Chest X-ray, PA view. Patient: 54 years old, sex F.
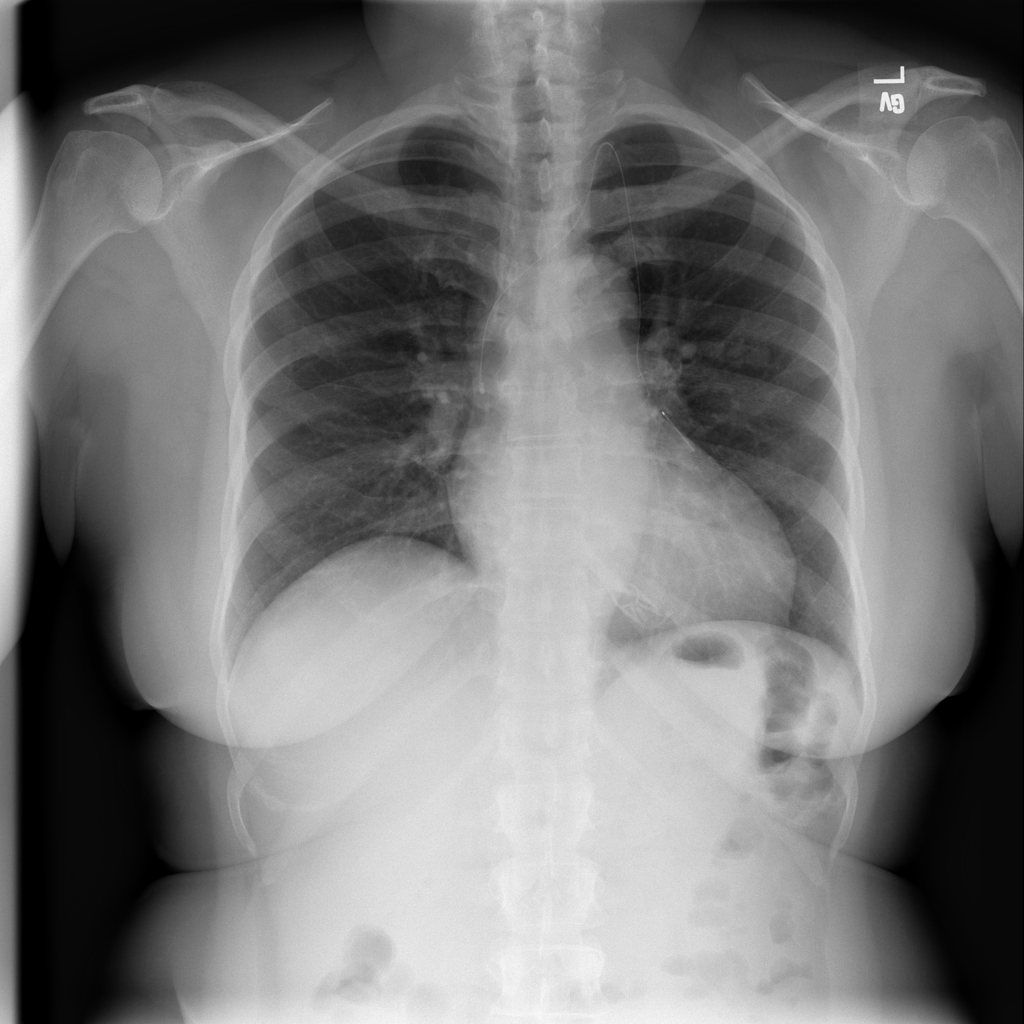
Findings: No Finding